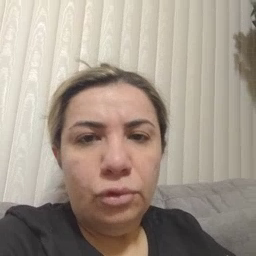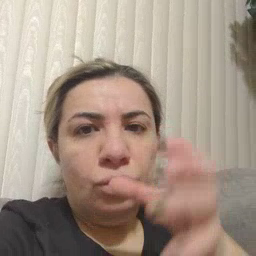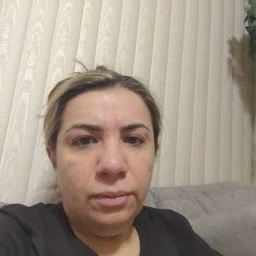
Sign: drink